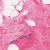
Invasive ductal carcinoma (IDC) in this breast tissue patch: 0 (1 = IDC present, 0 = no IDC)